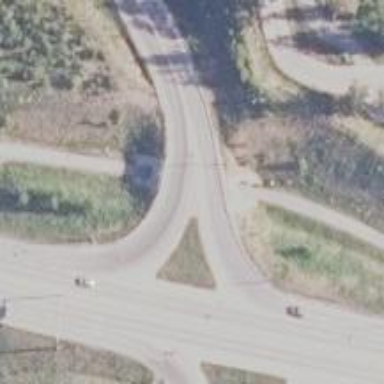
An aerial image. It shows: Tertiary link road.